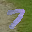
Label: 7